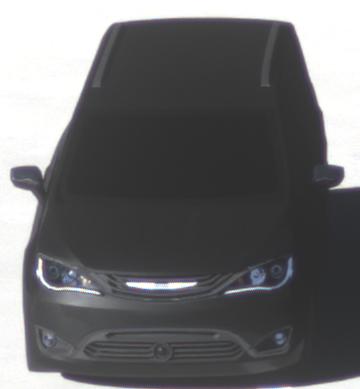
Make: Chrysler
Model: Pacifica
Detailed model: -
Model produced from: 2016
Model produced until: 2020
Doors: 5
Color: black
Road condition: dry road
Daytime: morning or afternoon
Contrast: high contrast